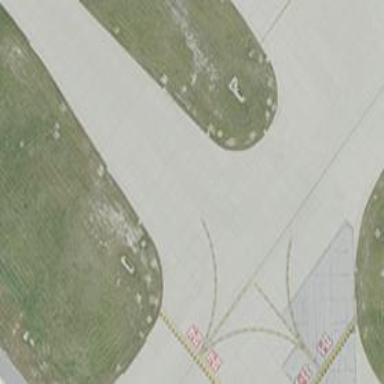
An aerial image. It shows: View of taxiway at the airport.